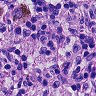
Metastatic tissue present: no